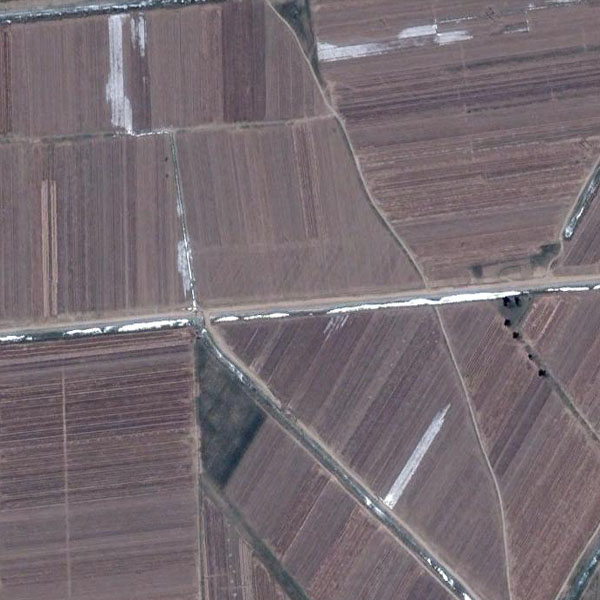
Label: Farmland